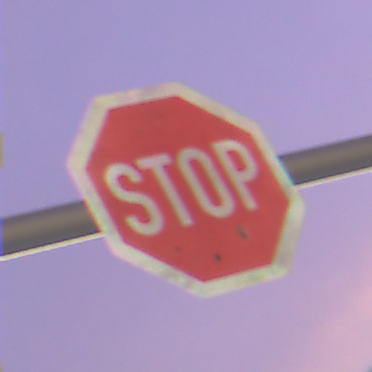
Verkehrszeichen: Stop
Umgebung: Outdoor, Urban
Tageszeit: SunriseSunset
Wetter: PartlyCloudy
Licht: Artificial
Jahreszeit: NotSpecified
Kontrast: HighContrast